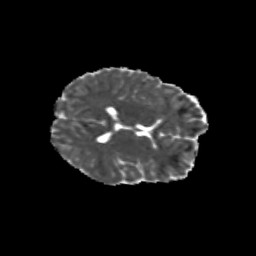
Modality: MD
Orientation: axial
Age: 11
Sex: female
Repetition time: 9.512 s
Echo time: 0.089 s